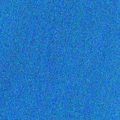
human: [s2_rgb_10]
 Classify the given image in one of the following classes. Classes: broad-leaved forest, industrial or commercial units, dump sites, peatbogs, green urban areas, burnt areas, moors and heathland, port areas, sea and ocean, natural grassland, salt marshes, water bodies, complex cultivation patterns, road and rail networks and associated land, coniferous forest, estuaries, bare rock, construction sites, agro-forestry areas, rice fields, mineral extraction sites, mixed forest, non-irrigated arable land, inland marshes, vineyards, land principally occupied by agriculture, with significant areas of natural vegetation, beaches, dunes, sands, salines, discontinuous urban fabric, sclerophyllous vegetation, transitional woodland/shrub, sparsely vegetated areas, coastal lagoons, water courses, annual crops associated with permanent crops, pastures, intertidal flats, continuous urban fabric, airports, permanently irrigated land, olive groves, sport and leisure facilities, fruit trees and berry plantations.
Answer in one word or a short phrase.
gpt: sea and ocean